Chest X-ray:
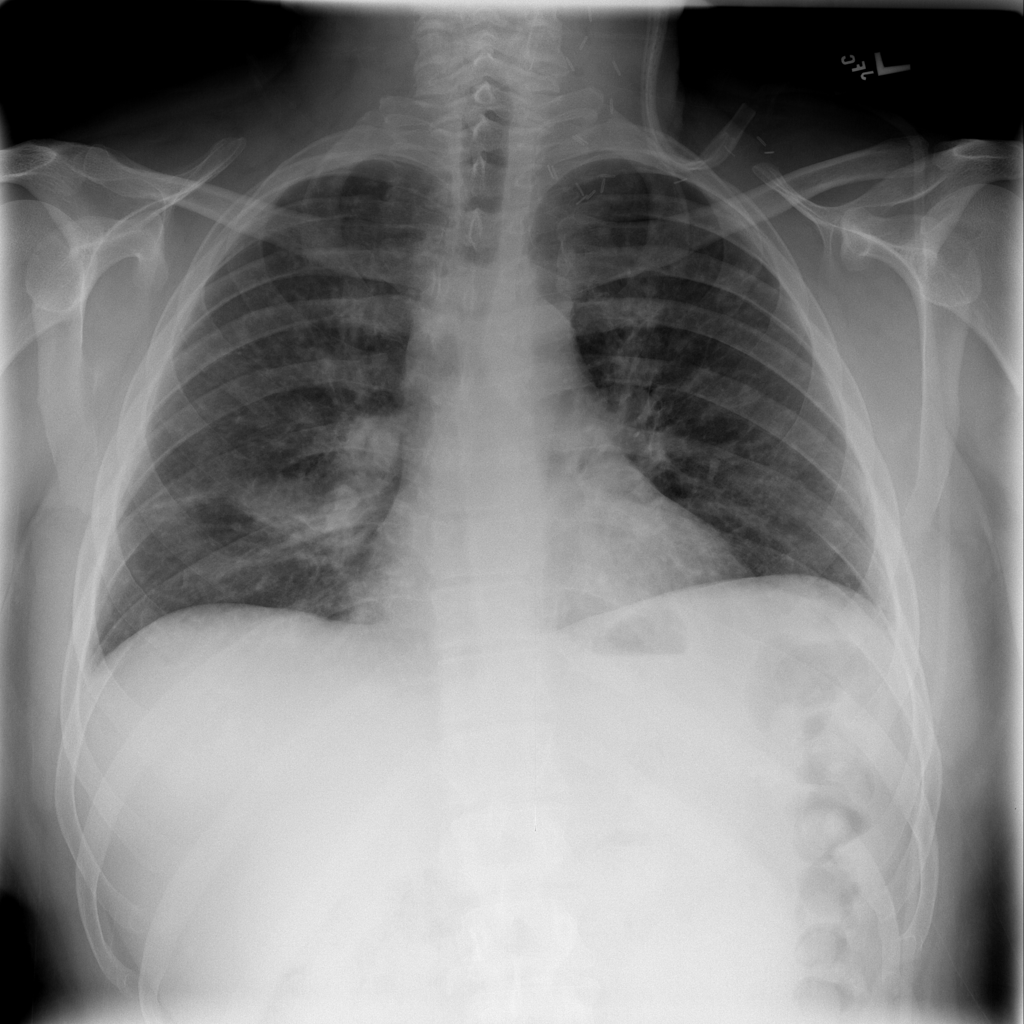
Findings: Consolidation, Diffuse Nodule, Effusion
No abnormal finding: no